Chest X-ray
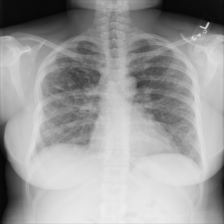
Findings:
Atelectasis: negative
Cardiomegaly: negative
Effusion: negative
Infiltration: negative
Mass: negative
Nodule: positive
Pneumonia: negative
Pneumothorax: negative
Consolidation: negative
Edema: negative
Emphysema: negative
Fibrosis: negative
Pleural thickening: negative
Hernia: negative